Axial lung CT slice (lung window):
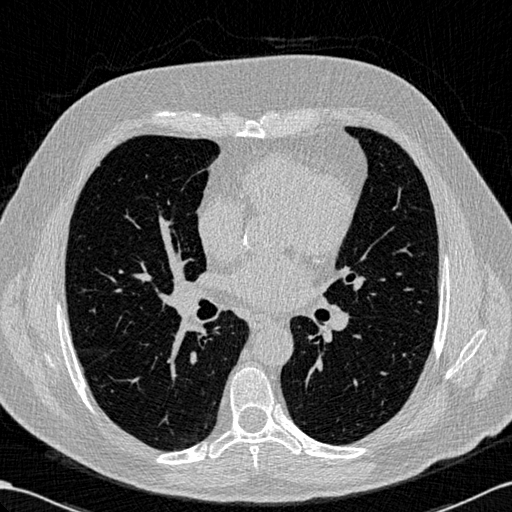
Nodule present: no